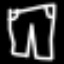
Label: pants